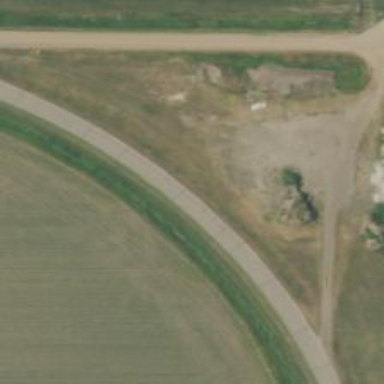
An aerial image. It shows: Asphalt road that is classified as tertiary link.